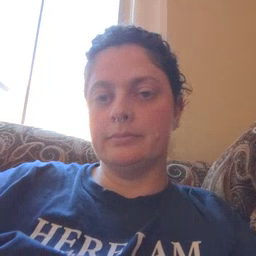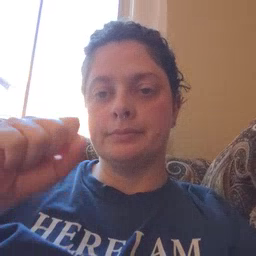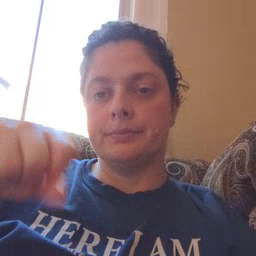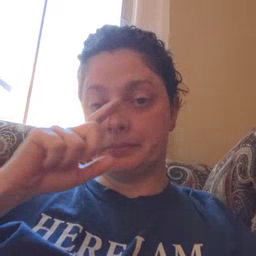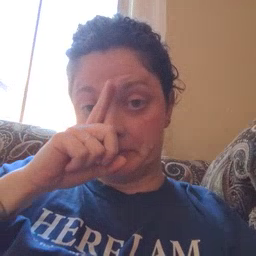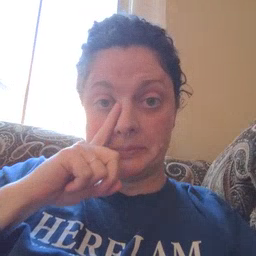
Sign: yes